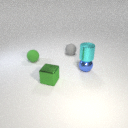
small blue metal sphere to the right of small green rubber sphere